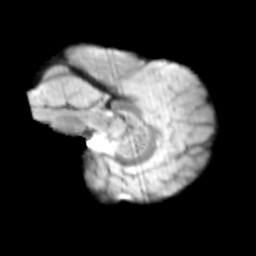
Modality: T2w
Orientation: sagittal
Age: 11
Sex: male
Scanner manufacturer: siemens
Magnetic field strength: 3 T
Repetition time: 3.8 s
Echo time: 0.07 s